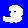
Digit: 3